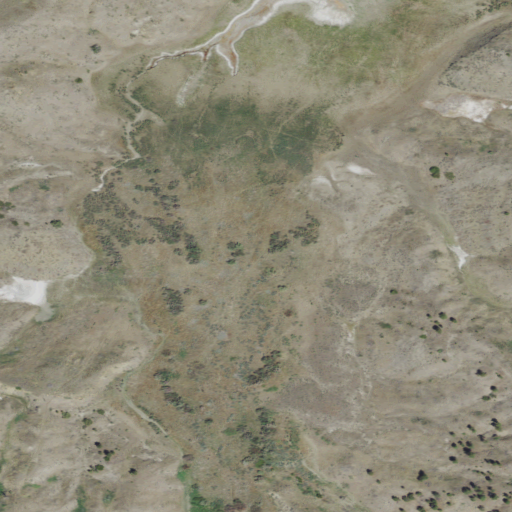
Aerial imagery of valley in Montana named Widow Coulee containing shrub, grassland, herbaceous wetlands, open water, and evergreen forest